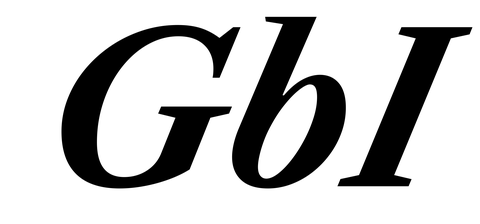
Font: LibreCaslonText-Italic_Bold_Italic